Interaction volume radius: 5 \u00c5
Interaction volume height: 25 \u00c5
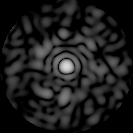
Disorder parameter: 0.8474